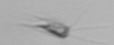
Label: Calciopappus